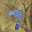
Label: 7